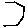
Label: hexagon